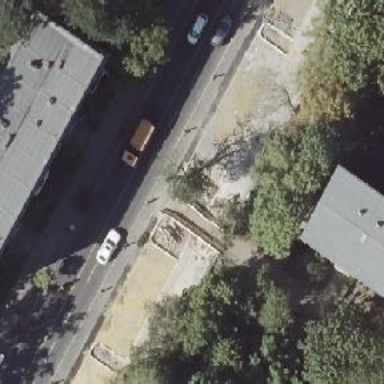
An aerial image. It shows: Footway made of concrete plates.